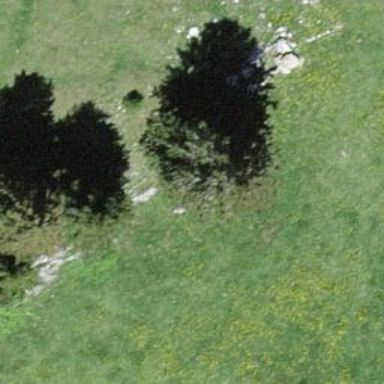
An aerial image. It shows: Needle-leaved tree in nature.